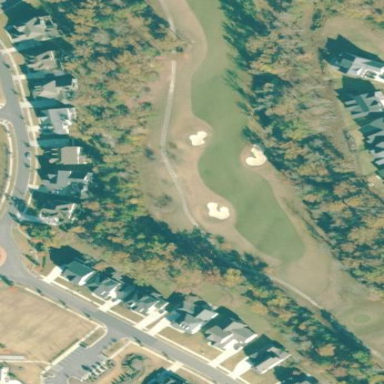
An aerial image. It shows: Grassy area designated as golf fairway.